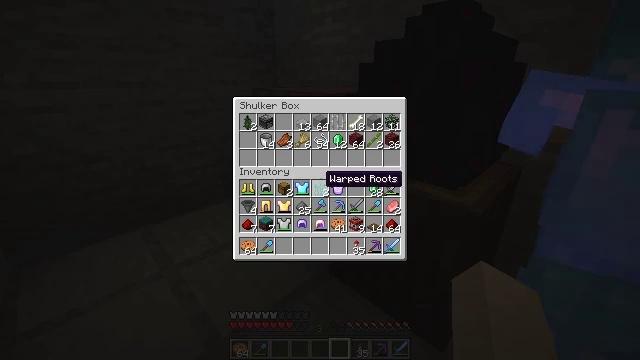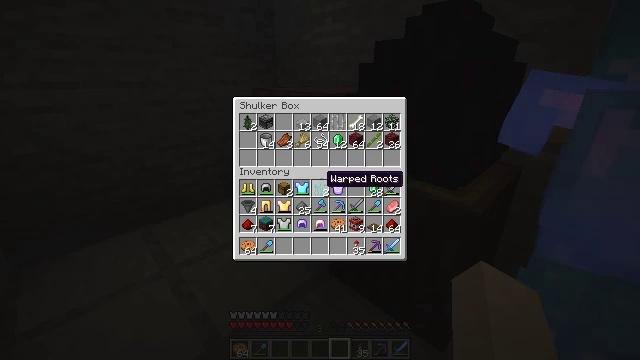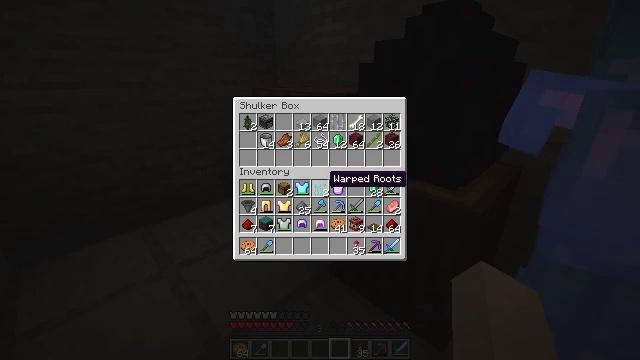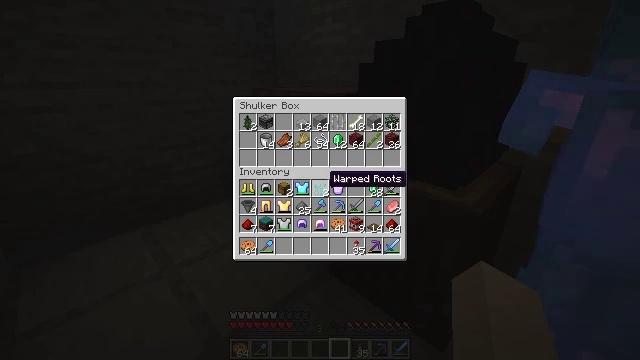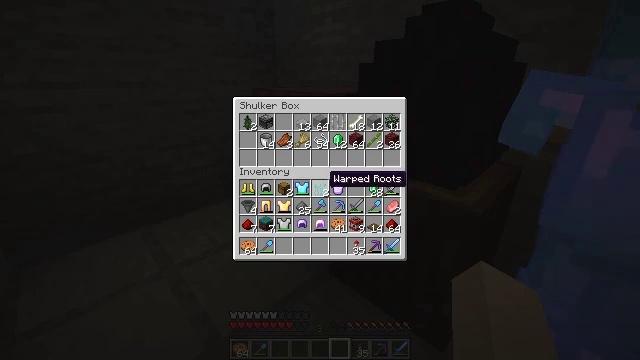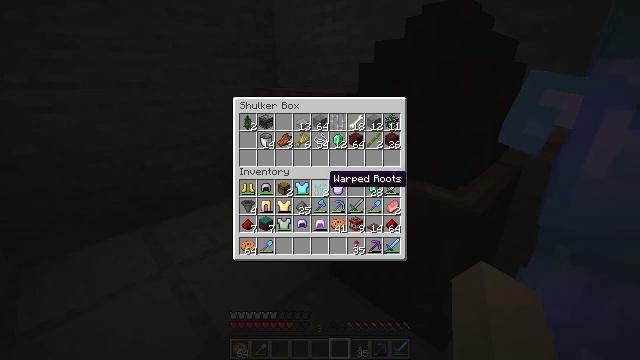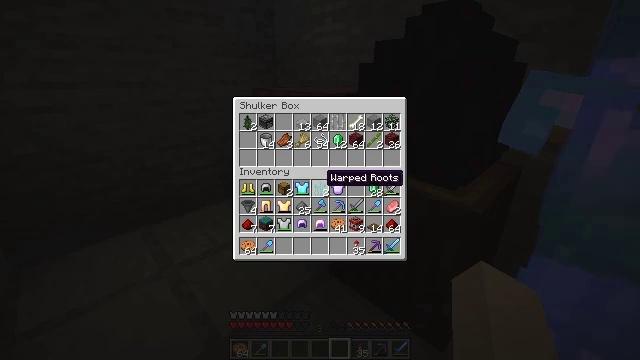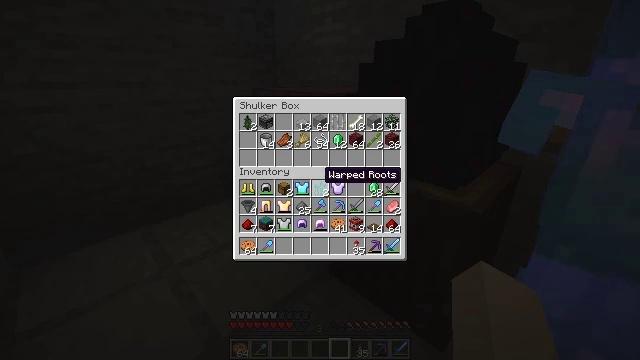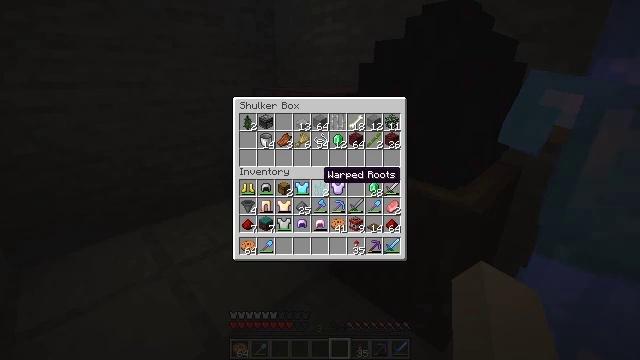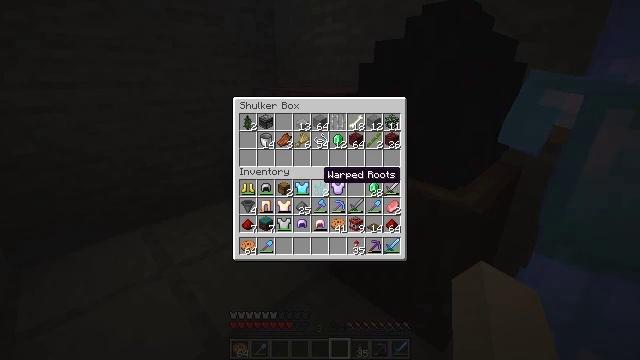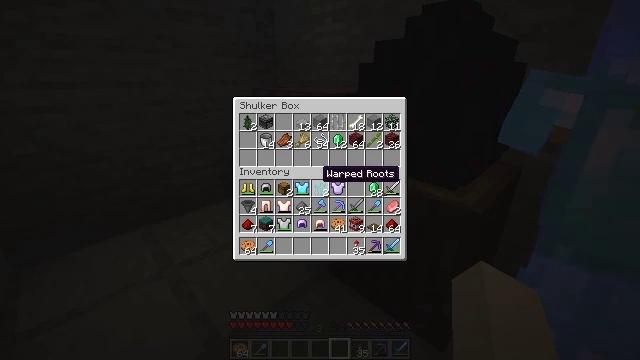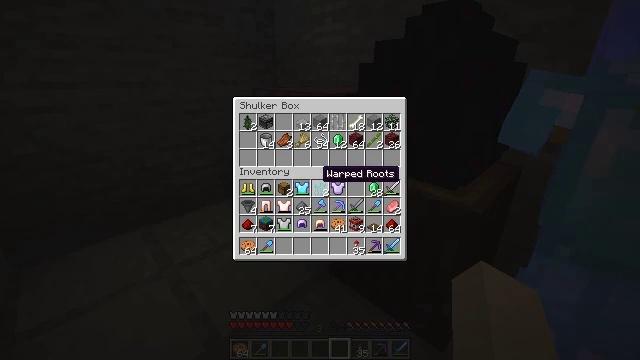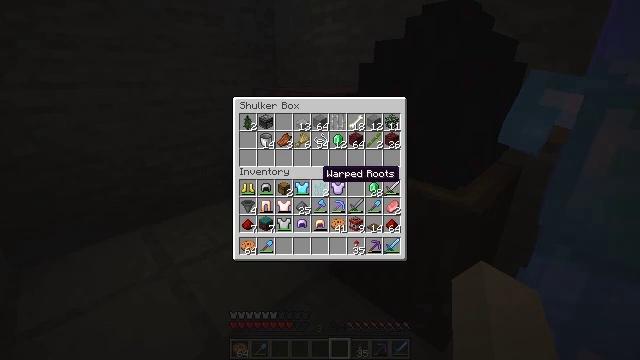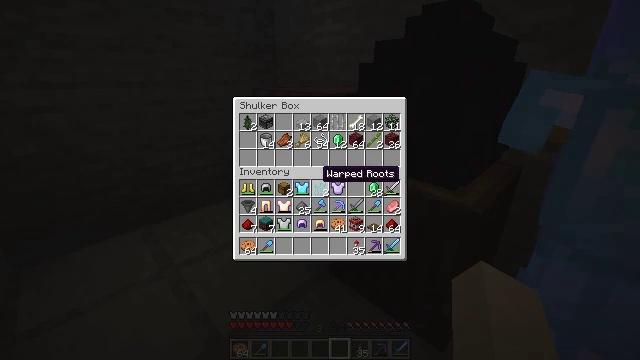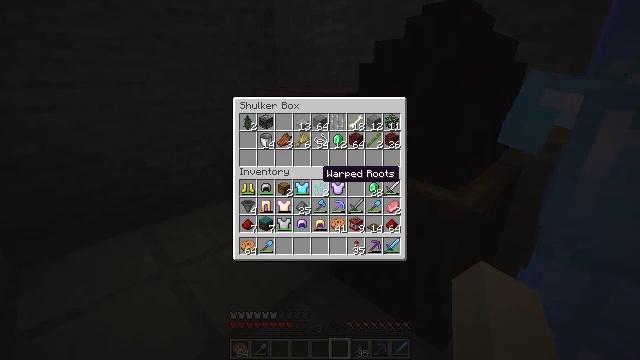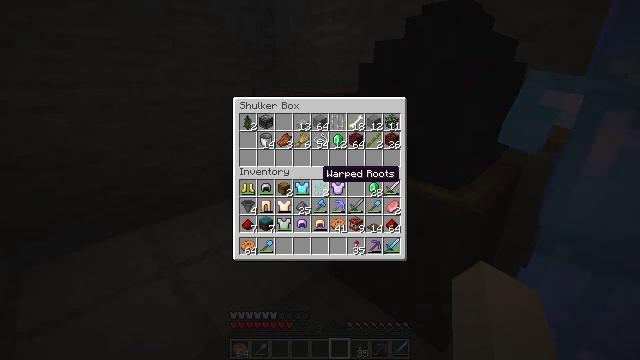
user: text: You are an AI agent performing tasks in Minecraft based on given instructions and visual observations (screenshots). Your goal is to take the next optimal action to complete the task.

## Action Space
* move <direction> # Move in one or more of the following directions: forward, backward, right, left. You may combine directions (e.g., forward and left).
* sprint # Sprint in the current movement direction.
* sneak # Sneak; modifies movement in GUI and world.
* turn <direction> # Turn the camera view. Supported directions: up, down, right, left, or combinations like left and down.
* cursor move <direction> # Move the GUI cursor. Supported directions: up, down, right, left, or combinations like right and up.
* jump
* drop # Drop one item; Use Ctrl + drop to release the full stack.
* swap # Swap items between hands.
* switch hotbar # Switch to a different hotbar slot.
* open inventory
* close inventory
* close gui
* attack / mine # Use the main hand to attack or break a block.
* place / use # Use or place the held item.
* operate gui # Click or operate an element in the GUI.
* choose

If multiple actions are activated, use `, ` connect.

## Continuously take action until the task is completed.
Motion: motion action
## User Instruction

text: Craft a golden carrot.
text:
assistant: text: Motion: no_op
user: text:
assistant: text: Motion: no_op
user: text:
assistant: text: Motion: no_op
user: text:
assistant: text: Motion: no_op
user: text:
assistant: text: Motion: no_op
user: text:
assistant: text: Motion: no_op
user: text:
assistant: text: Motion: no_op
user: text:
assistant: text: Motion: no_op
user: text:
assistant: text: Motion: no_op
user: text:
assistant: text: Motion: no_op
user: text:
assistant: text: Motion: no_op
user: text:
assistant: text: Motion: no_op
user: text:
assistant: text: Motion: no_op
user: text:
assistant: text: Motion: no_op
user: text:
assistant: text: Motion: no_op
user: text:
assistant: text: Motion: no_op
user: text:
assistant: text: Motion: no_op
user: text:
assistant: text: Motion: no_op
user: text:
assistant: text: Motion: no_op
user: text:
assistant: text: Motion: no_op
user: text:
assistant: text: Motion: no_op
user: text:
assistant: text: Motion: no_op
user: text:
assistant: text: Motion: no_op
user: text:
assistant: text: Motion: no_op
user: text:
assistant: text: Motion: no_op
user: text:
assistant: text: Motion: no_op
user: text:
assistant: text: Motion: no_op
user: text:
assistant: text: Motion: no_op
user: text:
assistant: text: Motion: no_op
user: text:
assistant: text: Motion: no_op